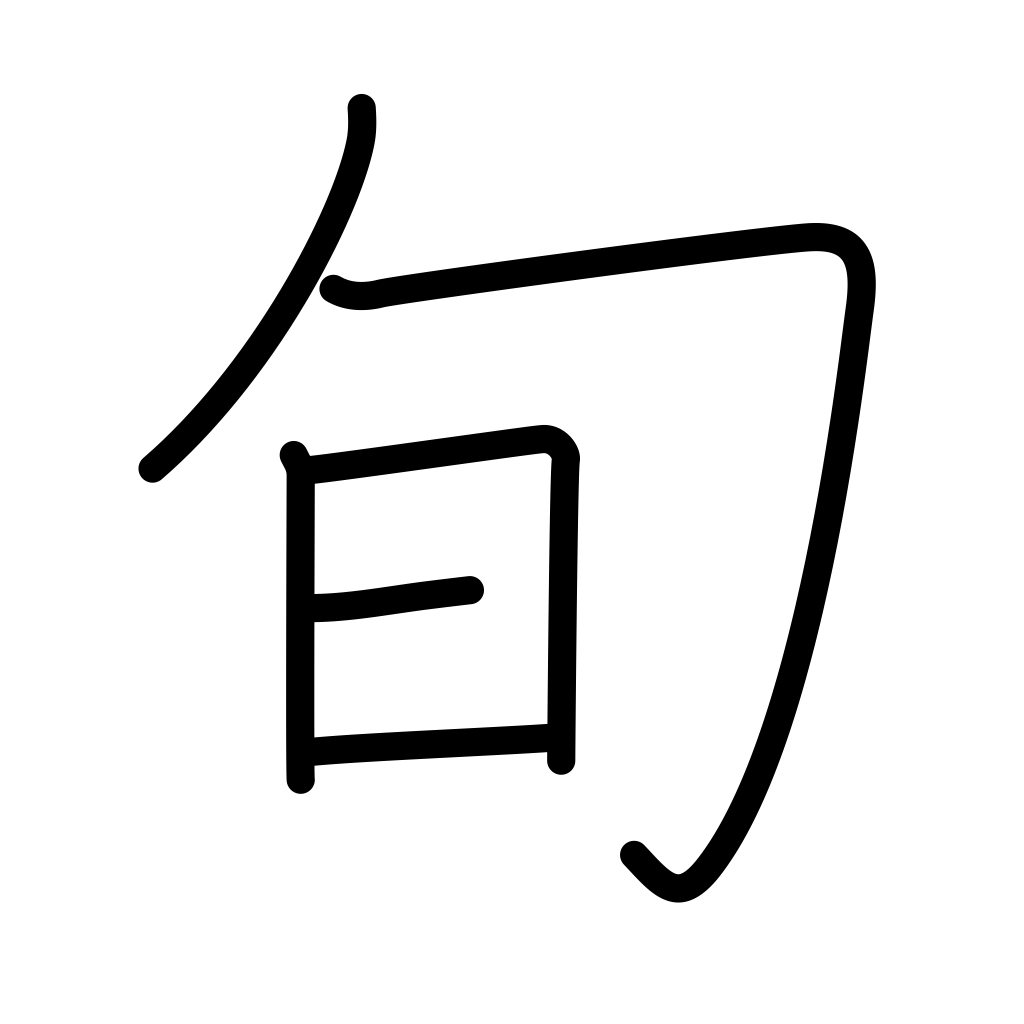
Meaning: decameron, ten-day period